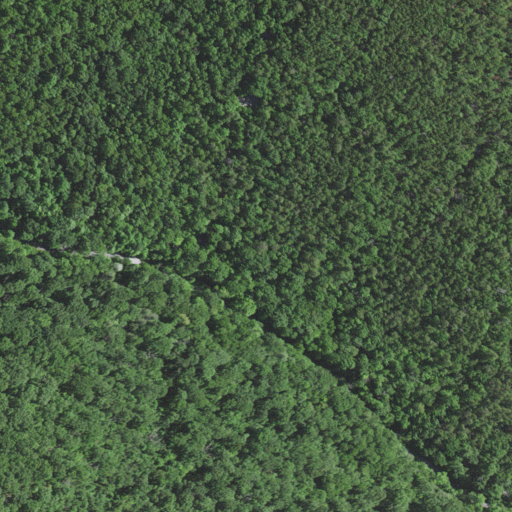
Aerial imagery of gap in Virginia named Mooreland Gap containing deciduous forest, mixed forest, and open development